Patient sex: F
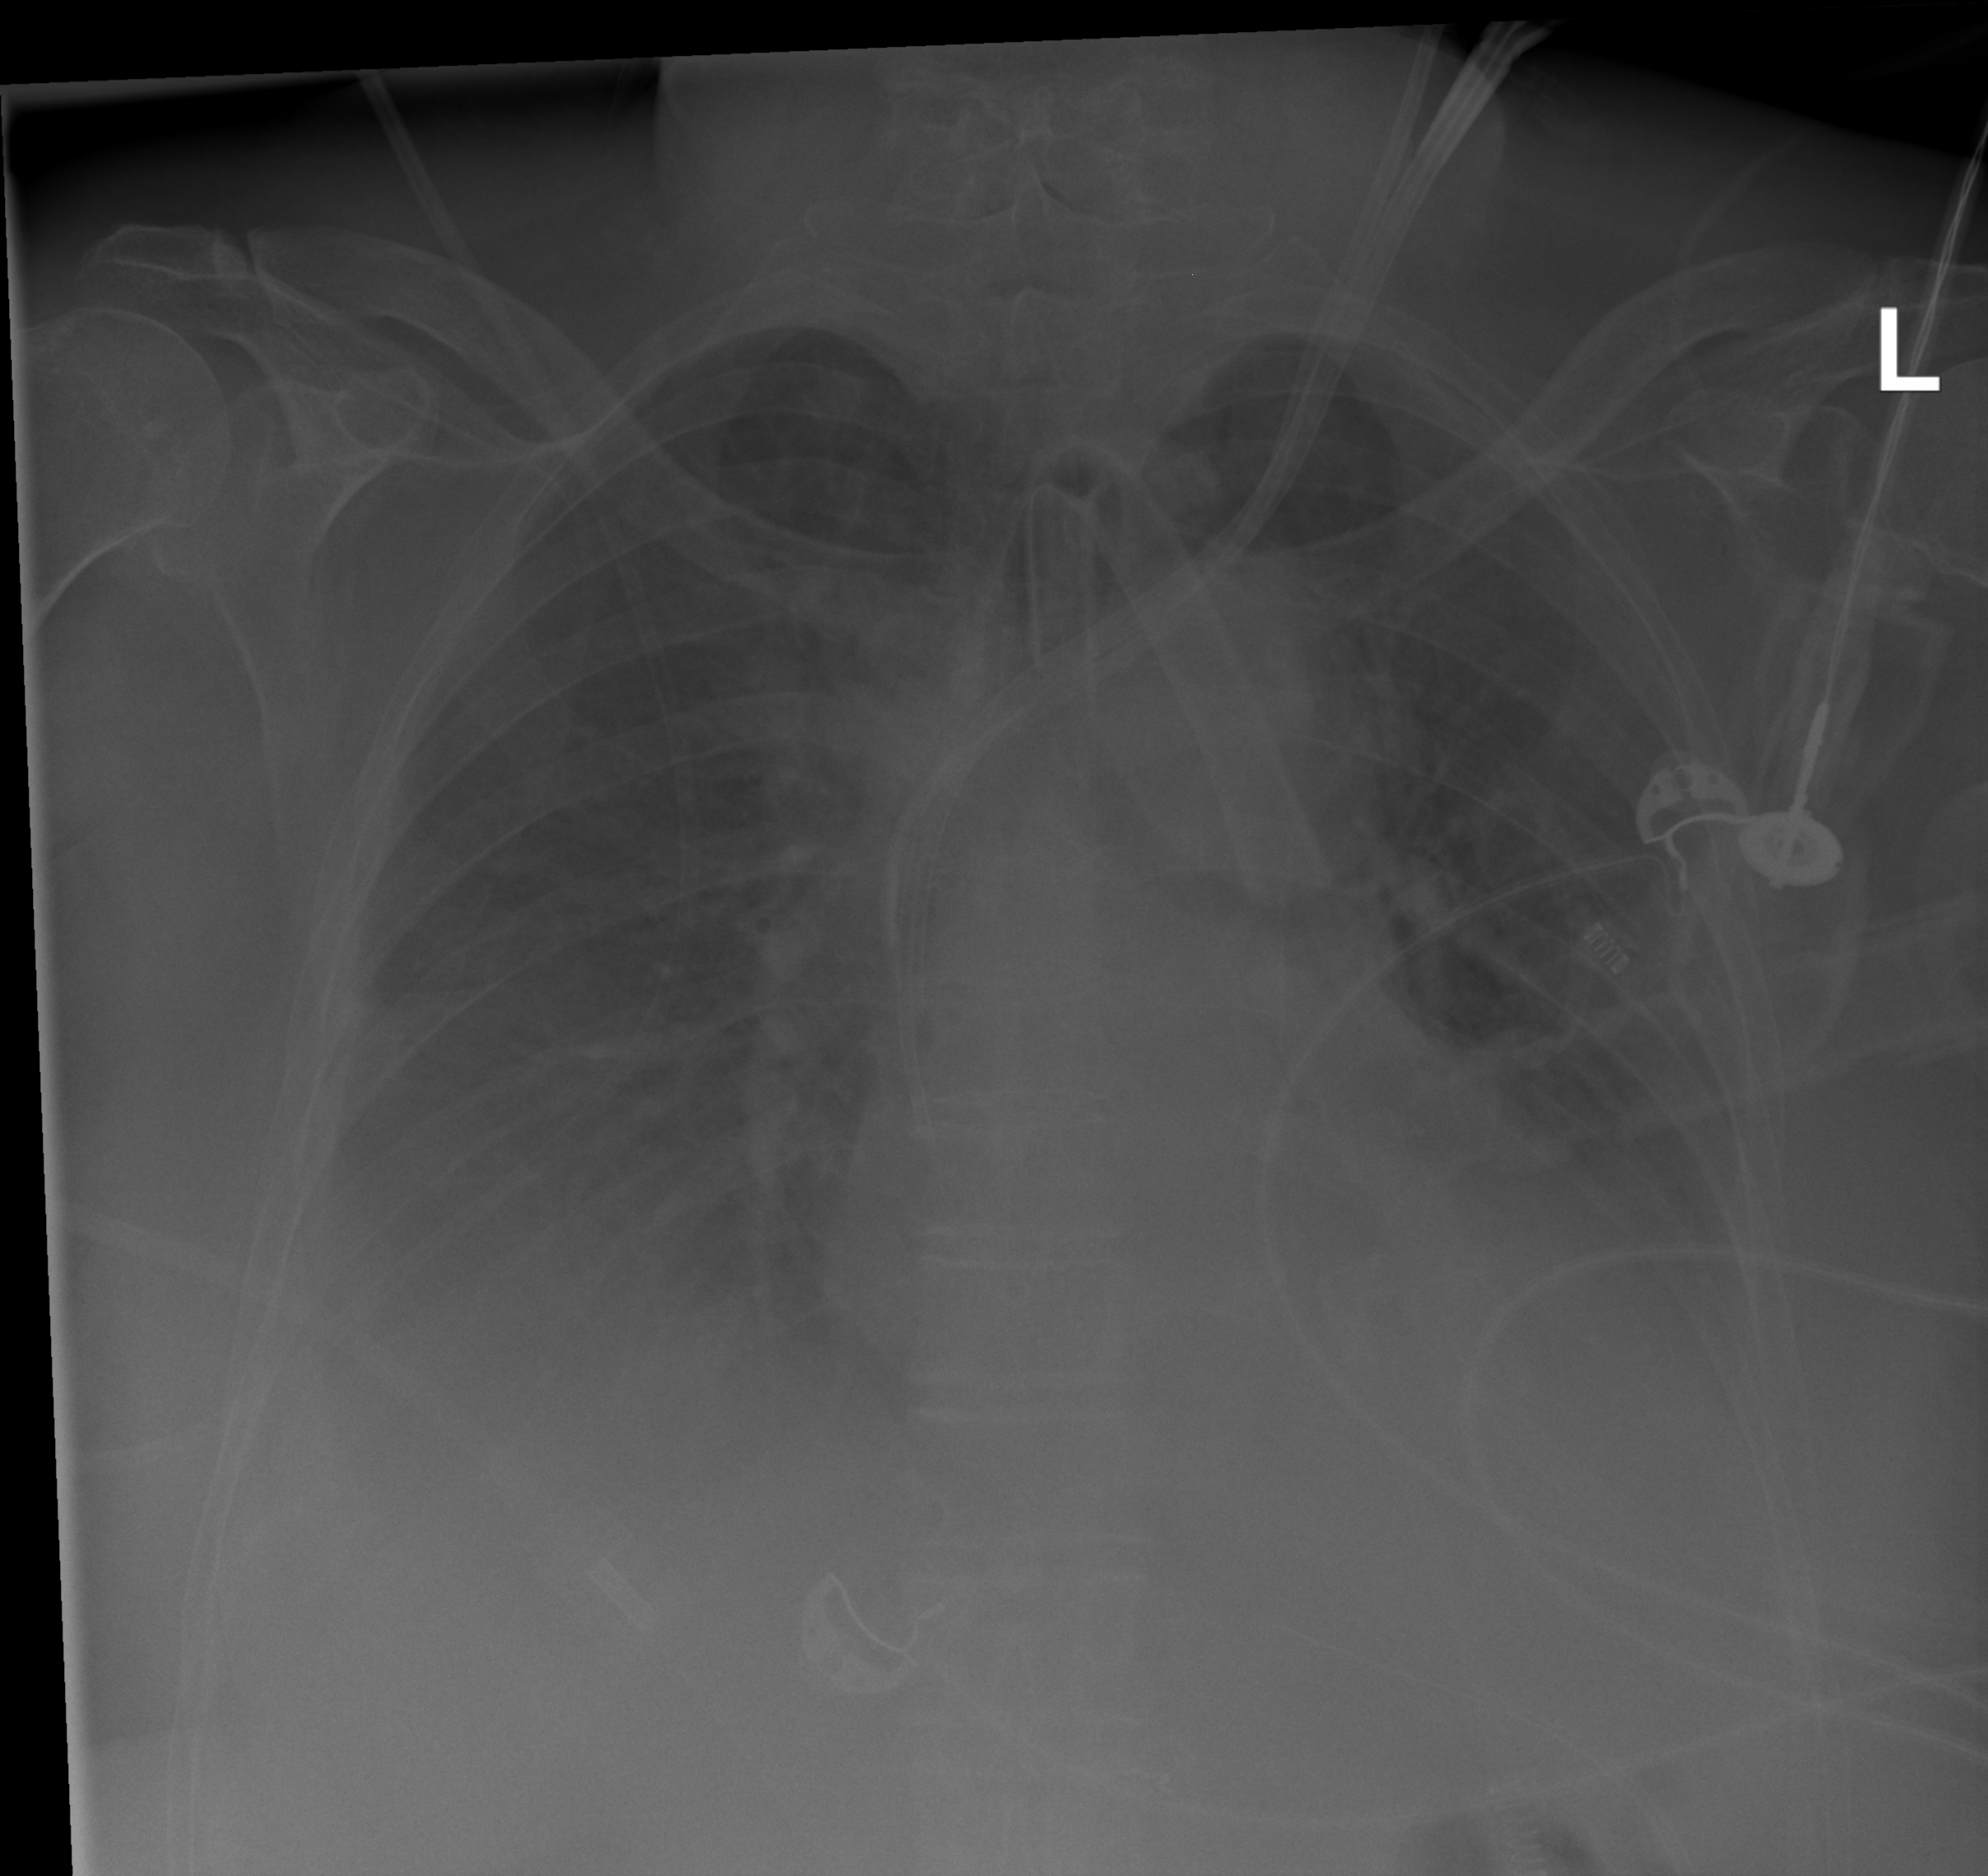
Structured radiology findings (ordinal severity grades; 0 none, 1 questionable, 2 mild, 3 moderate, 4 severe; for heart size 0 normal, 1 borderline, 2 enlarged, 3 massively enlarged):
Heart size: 2
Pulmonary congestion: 3
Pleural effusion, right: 3
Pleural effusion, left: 3
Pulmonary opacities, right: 2
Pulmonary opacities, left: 2
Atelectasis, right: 2
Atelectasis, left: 2